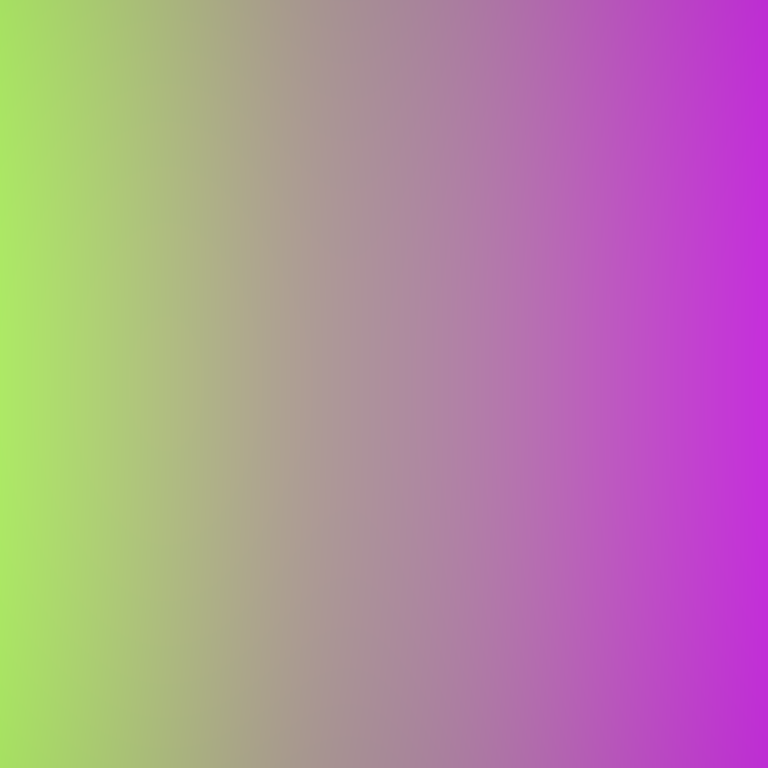
Abstract light effect, smooth gradient from vibrant green to soft purple, calm atmosphere, diffuse glow, no room, no furniture, no objects.